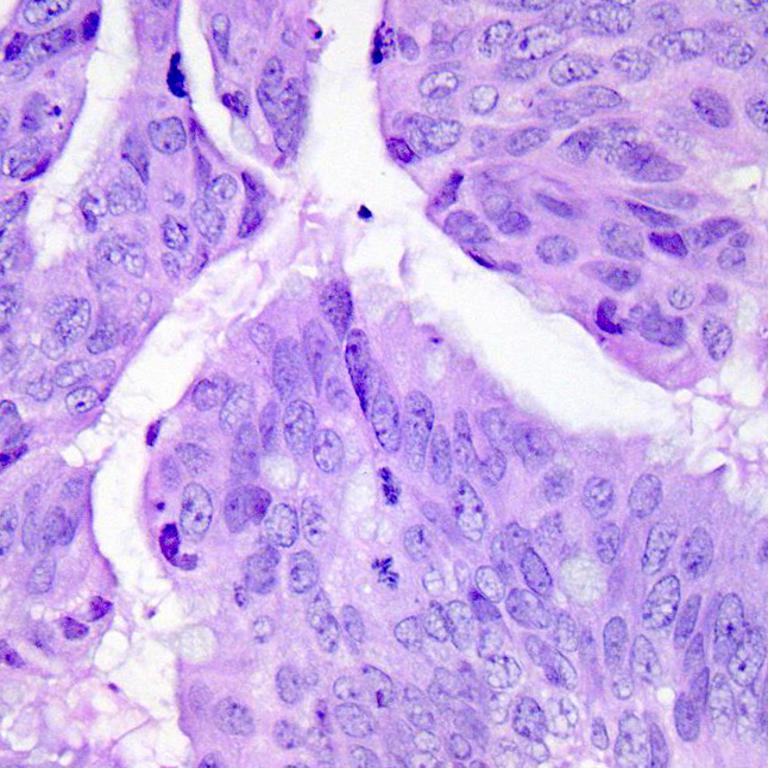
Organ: colon
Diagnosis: adenocarcinomas